Question: I'm trying to hide the gridlines drawn outside the chart area, so basically like the option below, but for outside the chart area
'''
gridLines: {
drawOnChartArea: false,
},
'''

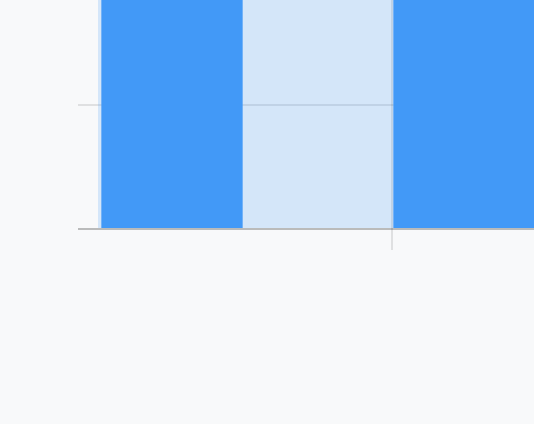
Answer: Presumably you are looking to disable the tick lines which can be achieved via the 'drawTicks' property:
'''
new Chart(document.getElementById('canvas'), {
type: 'bar',
data: {
labels: ['a', 'b', 'c'],
datasets: [{
label: 'series1',
data: [1, 2, 4]
}]
},
options: {
scales: {
xAxes: [{
gridLines: {
drawTicks: false
},
ticks: {
padding: 10
}
}],
yAxes: [{
gridLines: {
drawTicks: false
},
ticks: {
beginAtZero: true,
padding: 10
}
}]
}
}
});
'''
'''
<script src="https://cdnjs.cloudflare.com/ajax/libs/Chart.js/2.7.3/Chart.min.js"></script>
<canvas id="canvas">
'''
'''
gridLines:
drawTicks: false;
}
'''
Refer to the <URL> for further information.